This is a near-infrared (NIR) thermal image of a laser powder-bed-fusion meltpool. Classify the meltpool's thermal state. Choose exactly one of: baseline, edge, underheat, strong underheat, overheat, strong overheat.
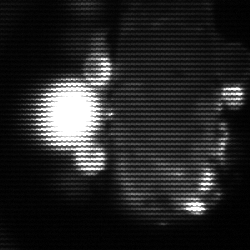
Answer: strong underheat